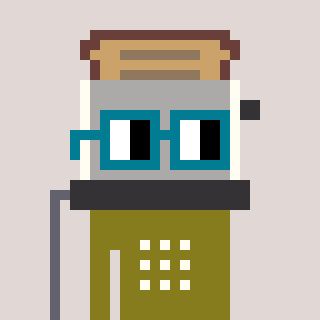
a pixel art character with square dark green glasses, a toaster-shaped head and a gunk-colored body on a warm background